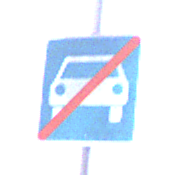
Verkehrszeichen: EndeKraftfahrstrasse
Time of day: SunriseSunset
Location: Outdoor (Nature)
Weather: PartlyCloudy
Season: NotSpecified
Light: Natural